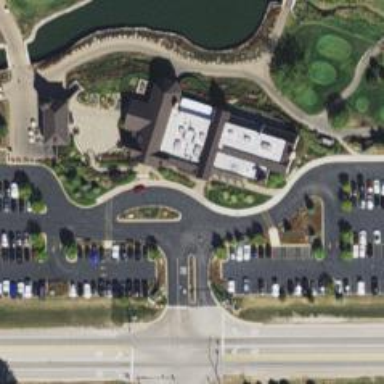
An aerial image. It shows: Path for both road and golf.